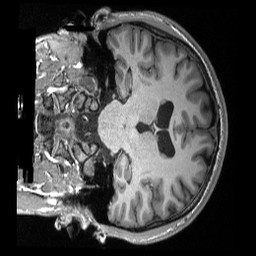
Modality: T1w
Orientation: coronal